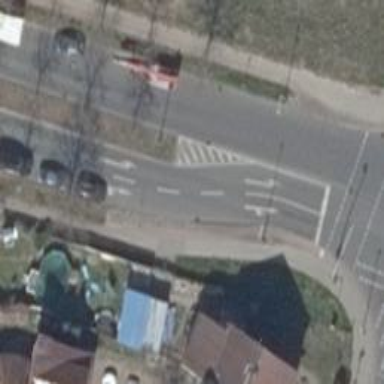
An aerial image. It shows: Residential road with asphalt surface and dedicated cycle track.